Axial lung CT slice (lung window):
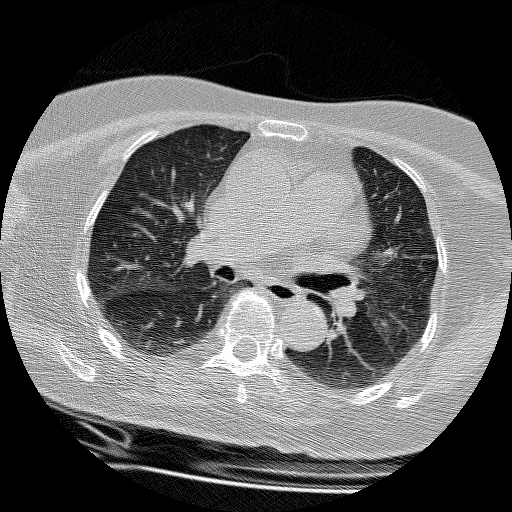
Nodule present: no